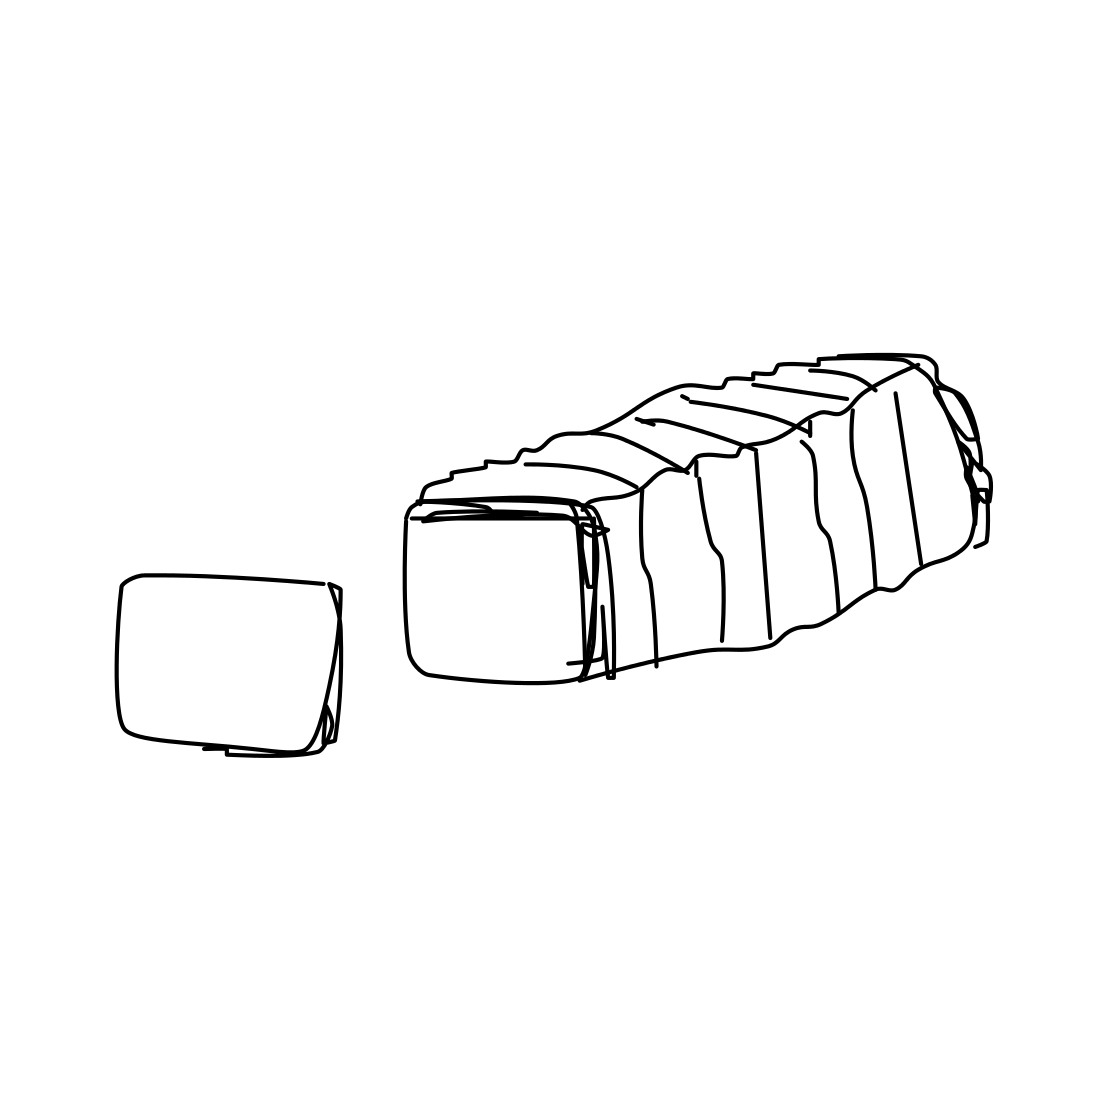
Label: bread